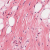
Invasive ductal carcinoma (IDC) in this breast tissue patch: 0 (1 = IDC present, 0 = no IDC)